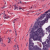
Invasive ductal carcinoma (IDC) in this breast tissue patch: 0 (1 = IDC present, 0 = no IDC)